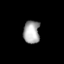
Tissue: lung
Cell type: Endothelial cells
Senescence score: 0.5424
Nuclear area (px): 367
Mean DAPI intensity: 167.692